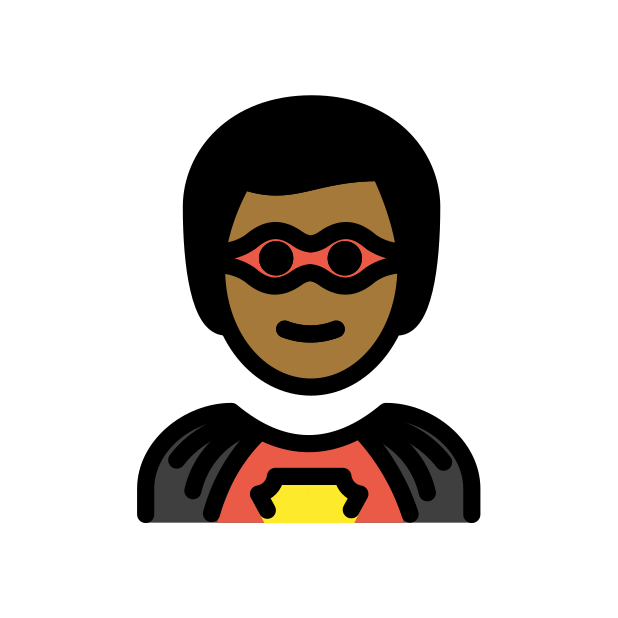
man superhero: medium-dark skin tone